Question: Here is an image which shows my ul block

every li is identical to the expanded li shown. How do I select all of these a tags within this ul ?
I tried using something like
'''
$('ul:has(li) > a')
'''
but that does not seem right. Also I need to target the ul by its Id. Any help with this appreciated. Thanks ,
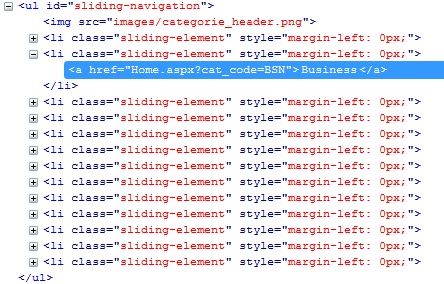
Answer: try the following:
'''
$('#sliding-navigation > li.sliding-element > a')
'''